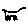
Label: cat